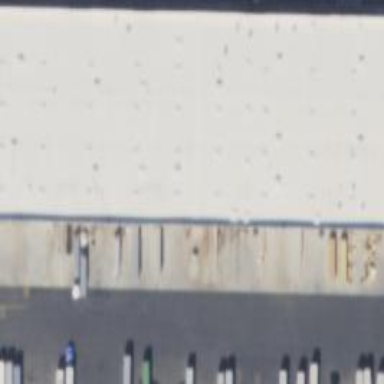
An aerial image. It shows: Warehouse.